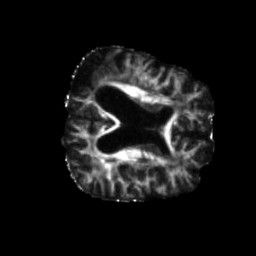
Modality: FA
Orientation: axial
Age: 66
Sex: female
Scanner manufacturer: siemens
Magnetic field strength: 3 T
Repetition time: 5.47 s
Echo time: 0.0854 s